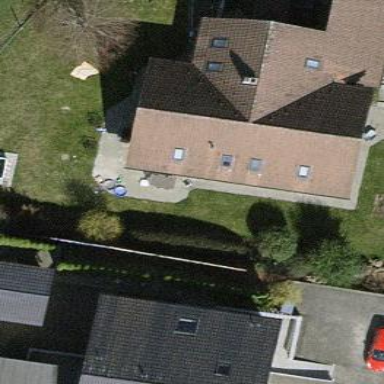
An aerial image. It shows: Detached building.